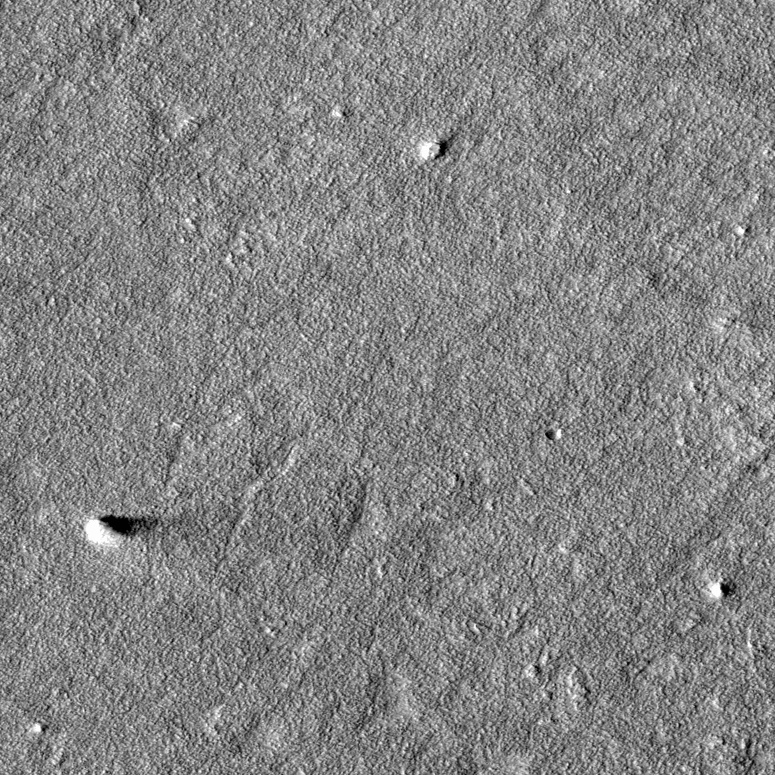
Label: dustdevil